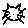
Label: cat